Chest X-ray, PA view. Patient: 44 years old, sex F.
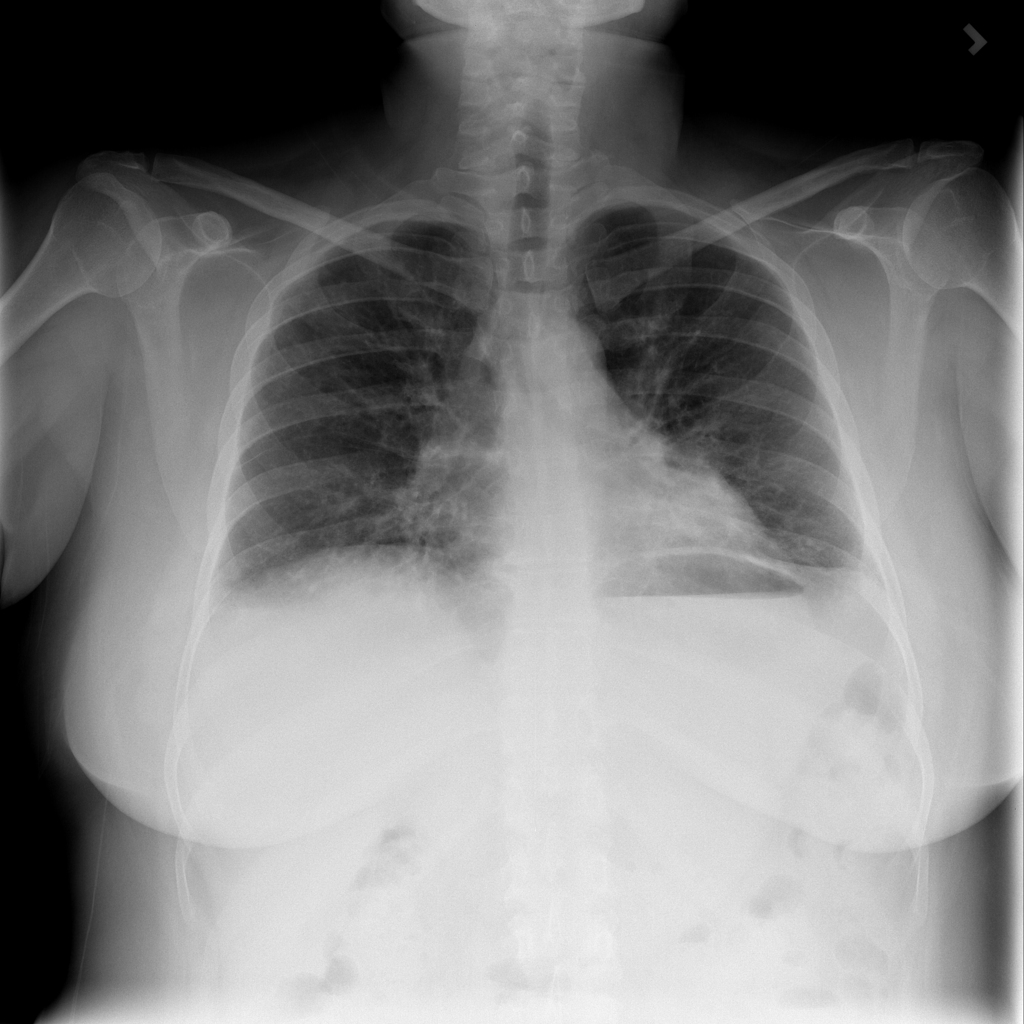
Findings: No Finding